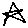
Label: star